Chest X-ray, AP view. Patient: 46 years old, sex F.
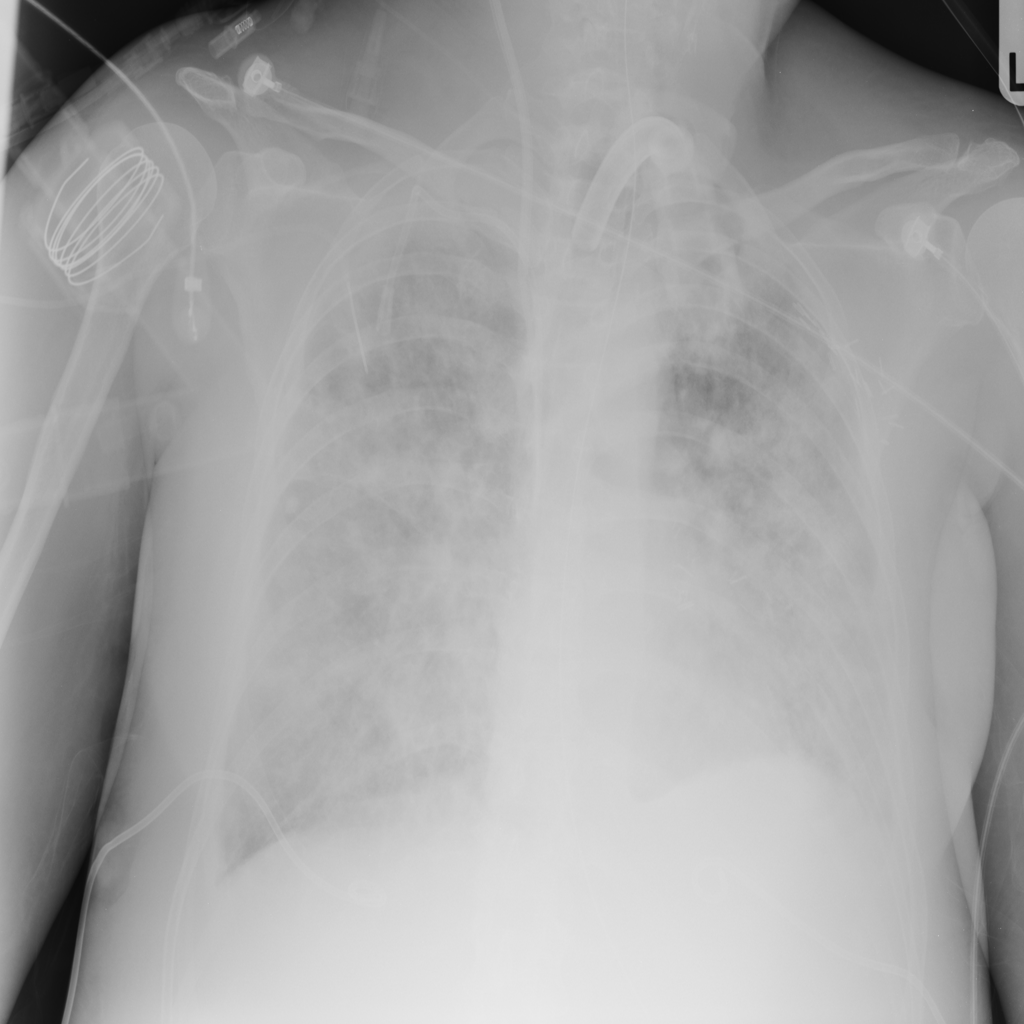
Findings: Infiltration, Nodule